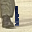
Label: 1